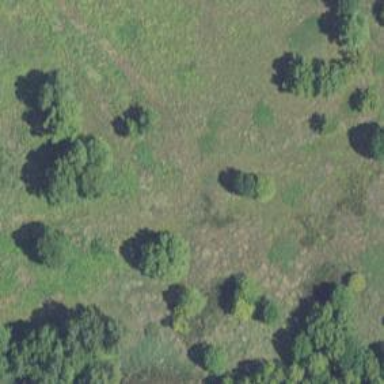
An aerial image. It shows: Disc golf tee area.